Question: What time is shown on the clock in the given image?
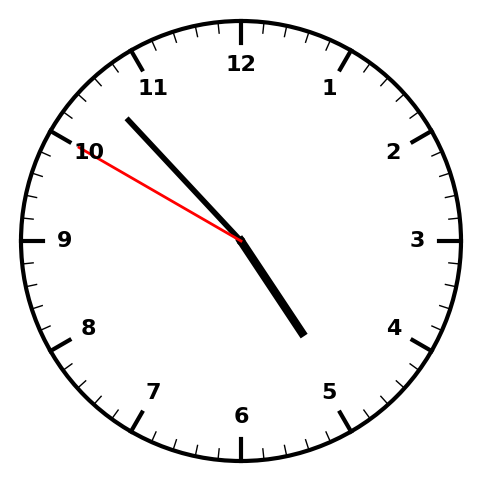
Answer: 04:52:50